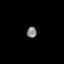
Tissue: skin
Cell type: Epithelial cells
Senescence score: 0.2831
Nuclear area (px): 108
Mean DAPI intensity: 129.713